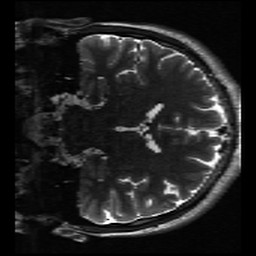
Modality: inplaneT2
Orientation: coronal